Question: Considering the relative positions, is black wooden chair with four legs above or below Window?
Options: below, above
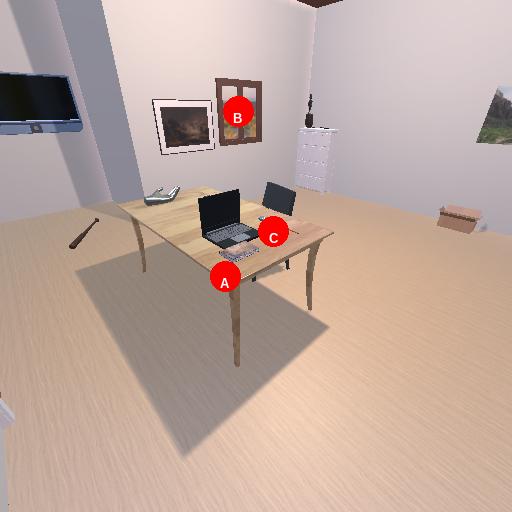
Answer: below